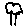
Label: tree